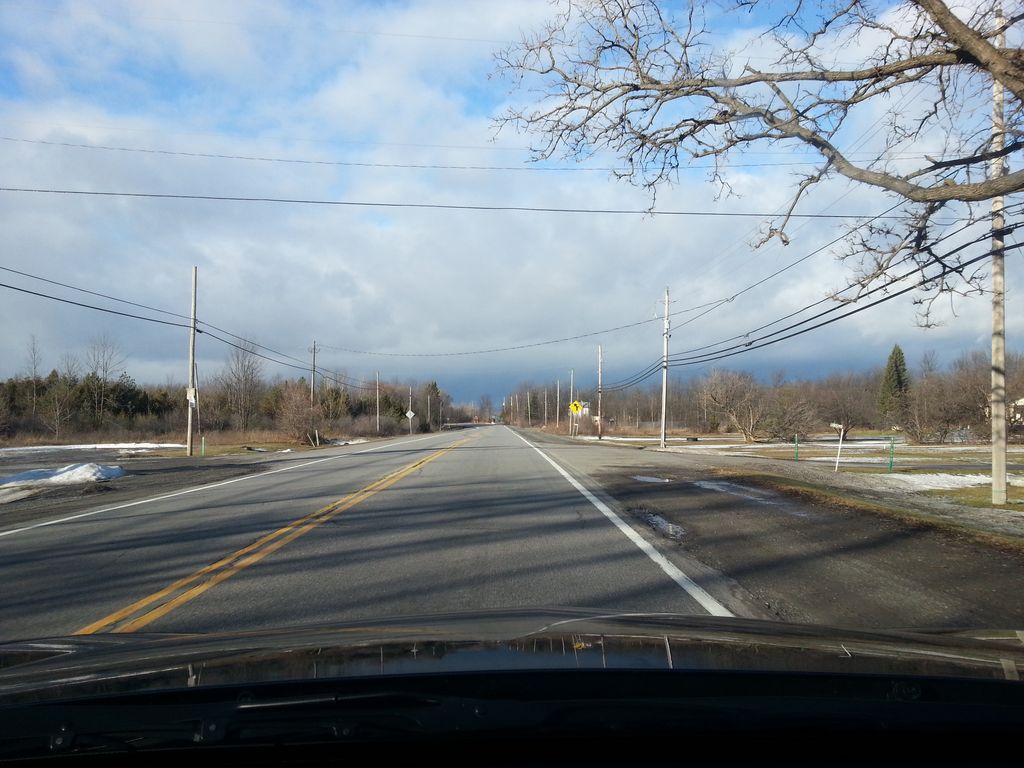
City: ottawa-gatineau